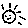
Label: sun